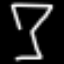
Label: hourglass